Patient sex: F
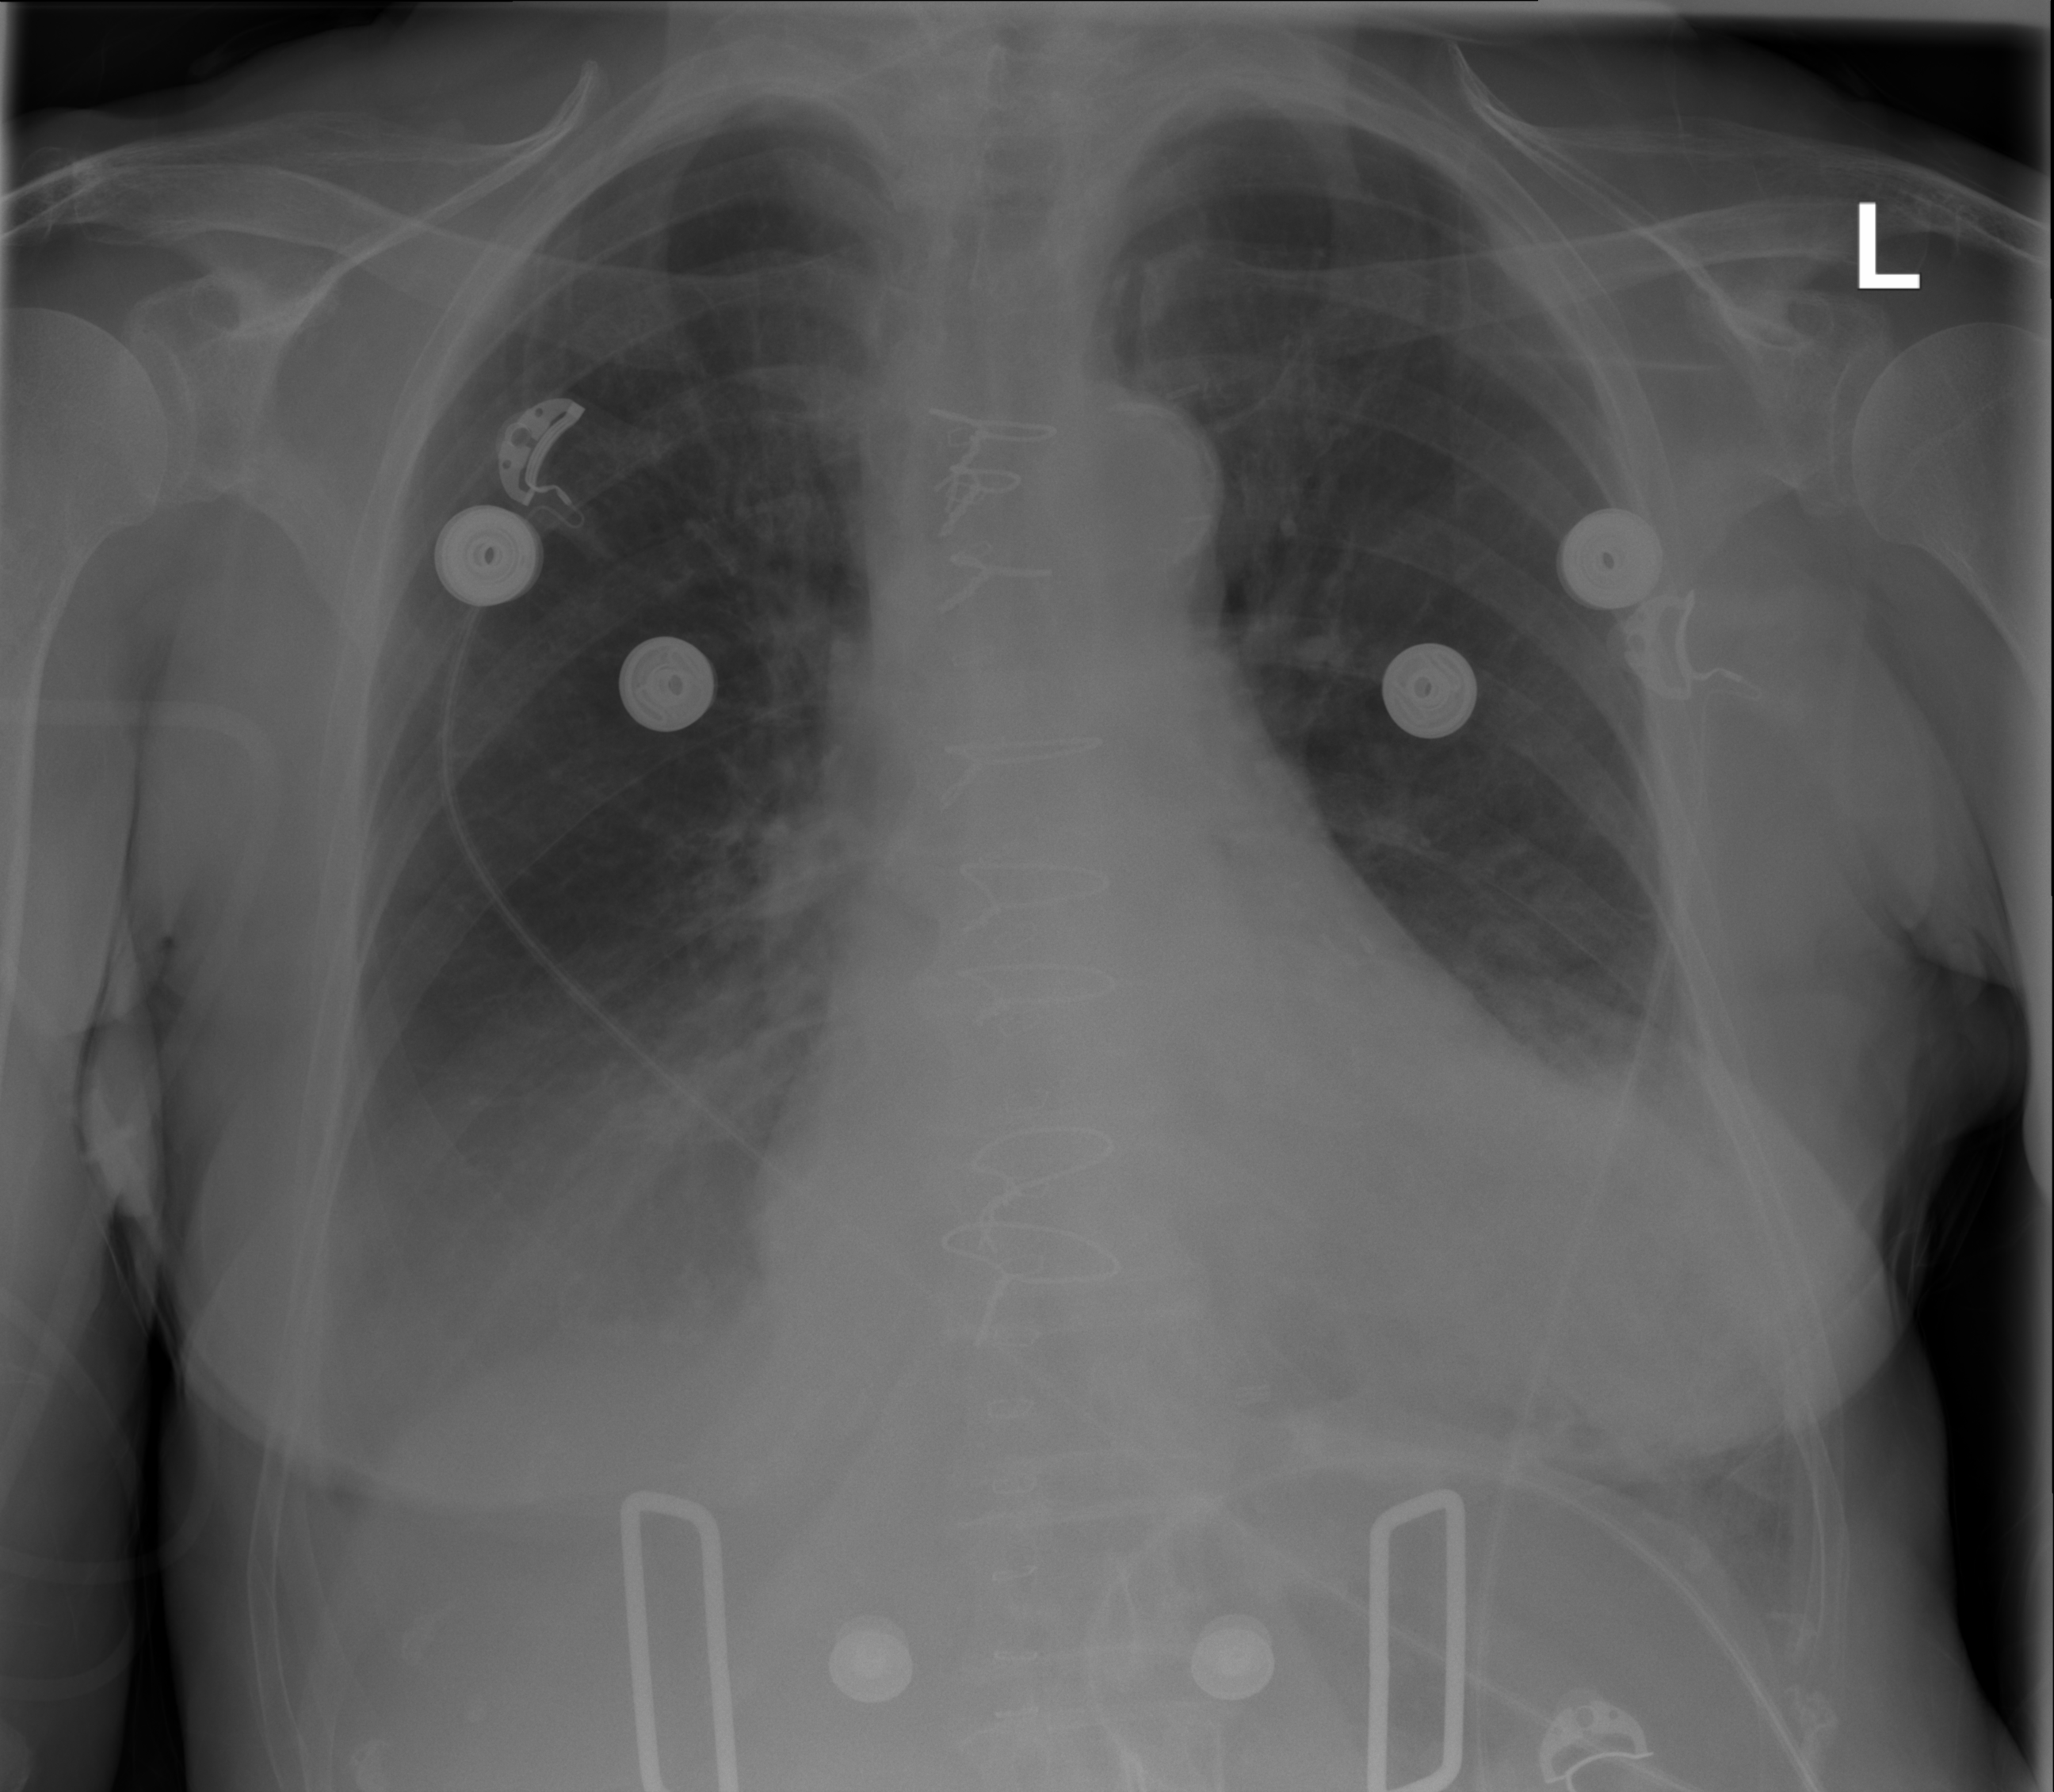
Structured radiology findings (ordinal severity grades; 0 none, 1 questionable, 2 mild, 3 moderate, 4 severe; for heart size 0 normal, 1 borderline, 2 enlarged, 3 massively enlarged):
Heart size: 0
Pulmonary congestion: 2
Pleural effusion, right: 2
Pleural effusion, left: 2
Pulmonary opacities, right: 0
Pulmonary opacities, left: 0
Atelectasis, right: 2
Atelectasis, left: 2